Question: I am new to 'Kdevelop' and I am trying for 2 hours to run a project based on input parameters in C++ style.
The code is here:
'''
int main(int argc, char** argv)
{
std::string s = args[1]
std::cout<<s<<std::endl;
}
'''
I am trying to add the parameter, but it is crashing and saying
'''
Process Error - Kdevelop
A shell meta character was included in the atguments for file launch ...
'''
Can anyone tell me what is it about? Andhow can I fix it, or where shall I add the execution parameters?
I have placed them in the 'Launch -> Configuration Launches -> Behaviour -> Arguments' see below

Please help
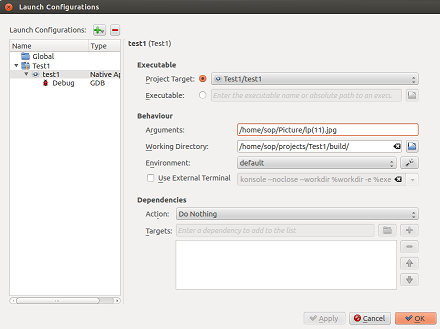
Answer: The arguments must be between quotes:
'''
"/your folder and path/Your file"
'''
or
'''
"enter your parameter here"
'''
instead of
'''
just the parameter
'''